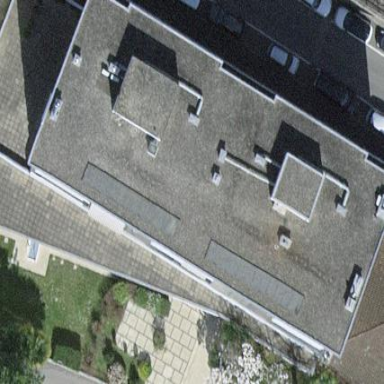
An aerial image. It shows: Part of building.